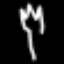
Label: fork